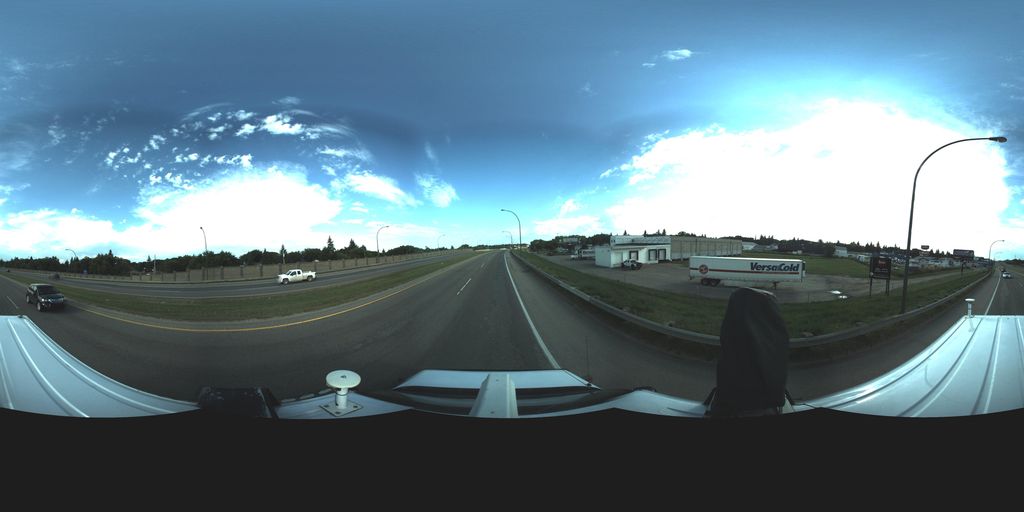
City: saskatoon